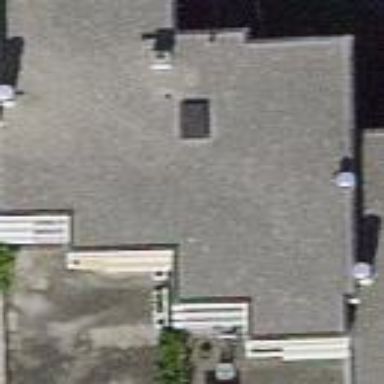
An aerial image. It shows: Apartment building with flat roof.